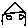
Label: house